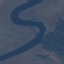
Land use / land cover class: River